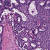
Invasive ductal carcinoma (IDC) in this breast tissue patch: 1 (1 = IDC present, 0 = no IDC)